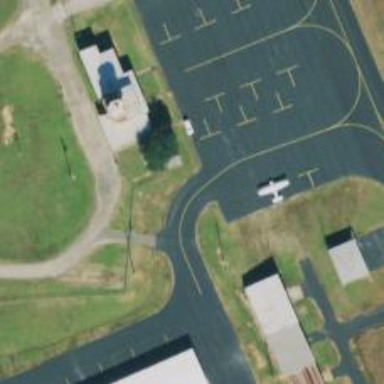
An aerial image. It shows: Asphalt taxiway at the airport.